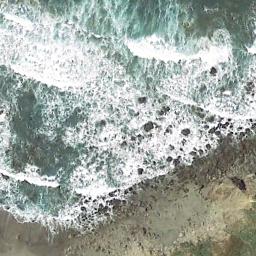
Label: beach